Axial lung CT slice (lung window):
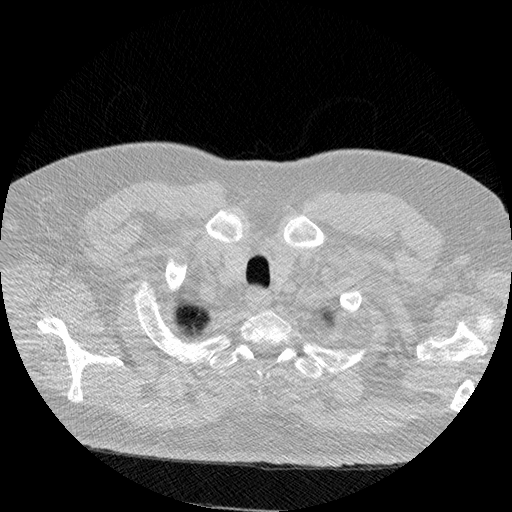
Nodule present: no